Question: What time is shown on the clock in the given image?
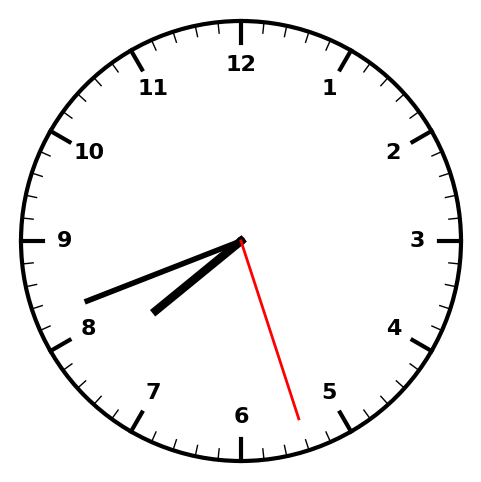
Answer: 07:41:27